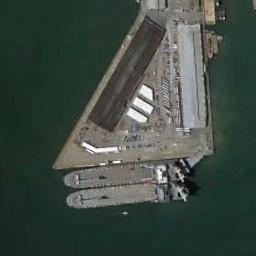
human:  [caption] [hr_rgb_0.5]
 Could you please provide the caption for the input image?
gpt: The two cargo ships are docked at the cargo terminal and some makeshift houses are on the bank .

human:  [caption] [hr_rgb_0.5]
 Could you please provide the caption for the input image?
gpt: Two grey ro-ro ships docked at the dock with buildings on the dock .

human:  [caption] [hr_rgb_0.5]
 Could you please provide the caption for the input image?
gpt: There are many buildings of different shapes and sizes beside the ships .

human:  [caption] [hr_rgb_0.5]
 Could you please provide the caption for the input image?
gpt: There are two ships in the green water on the shore .

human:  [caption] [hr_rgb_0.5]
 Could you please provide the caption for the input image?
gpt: There are two ships at the harbor with some buildings .